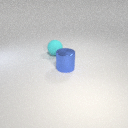
large blue metal cylinder in front of large cyan rubber sphere